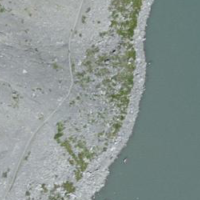
EUNIS habitat code: 14
Species observed at this site:
Dryas octopetala